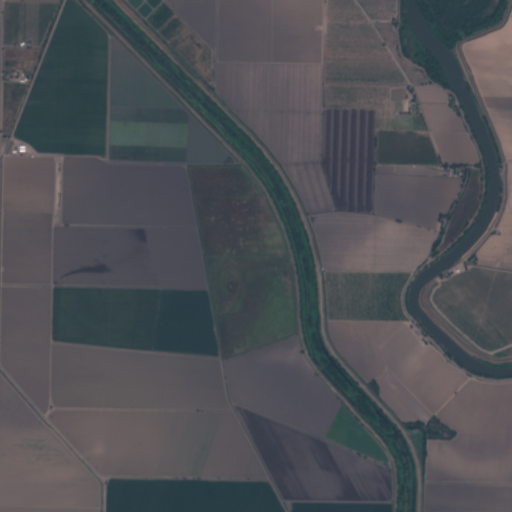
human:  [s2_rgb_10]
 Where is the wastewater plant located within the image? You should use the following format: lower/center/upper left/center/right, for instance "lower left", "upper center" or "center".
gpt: The wastewater plant is located in the upper left of the image.
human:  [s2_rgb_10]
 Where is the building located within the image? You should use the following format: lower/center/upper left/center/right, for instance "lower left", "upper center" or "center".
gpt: The building is located in the upper left of the image.
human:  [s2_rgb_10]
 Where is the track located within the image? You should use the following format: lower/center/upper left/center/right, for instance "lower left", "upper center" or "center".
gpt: There is no track in the image.